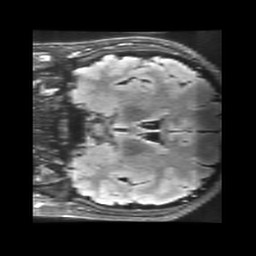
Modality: FLAIR
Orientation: coronal
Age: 22
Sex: female
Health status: healthy
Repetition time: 12 s
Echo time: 0.09782 s